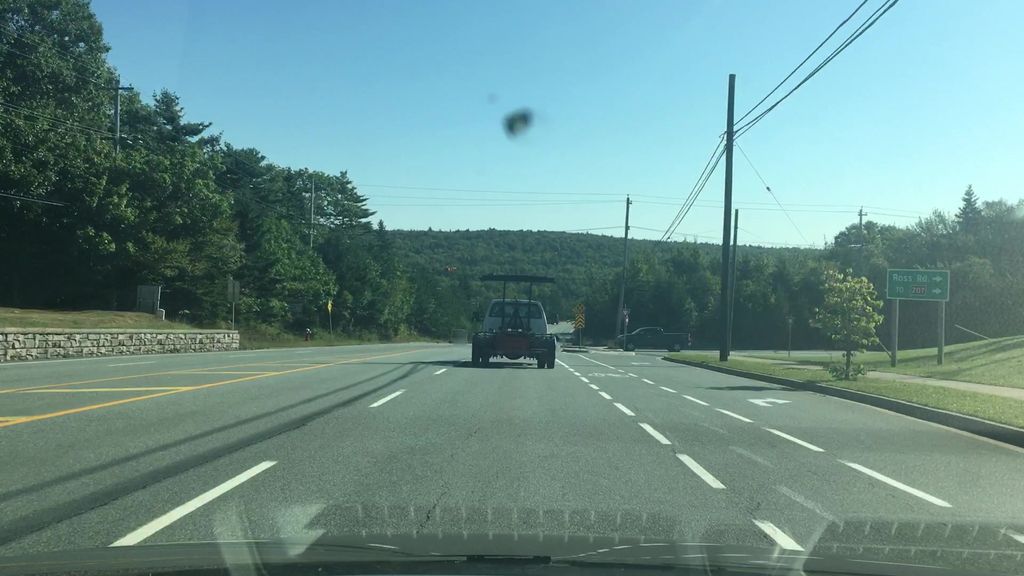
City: halifax